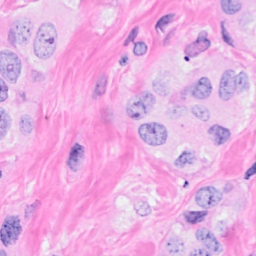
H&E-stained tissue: Breast